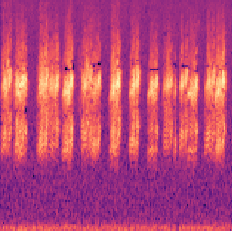
Sound class: Frog